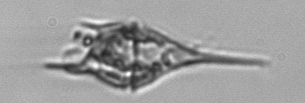
Label: Tripos_lineatus